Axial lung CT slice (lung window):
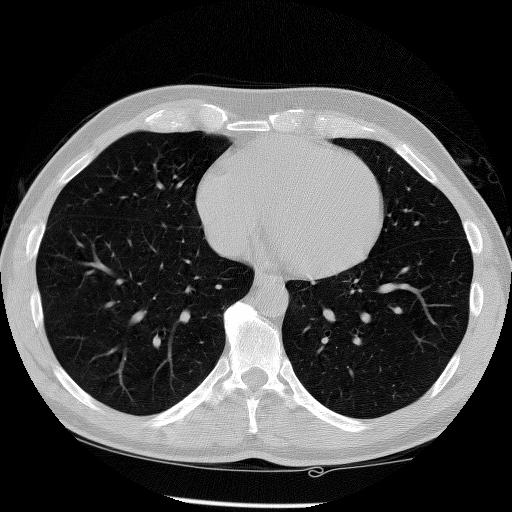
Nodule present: no